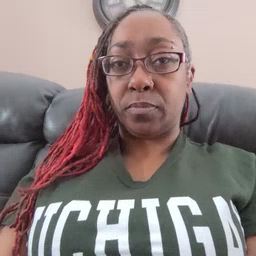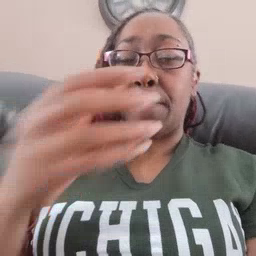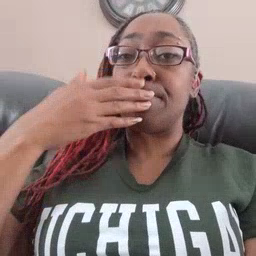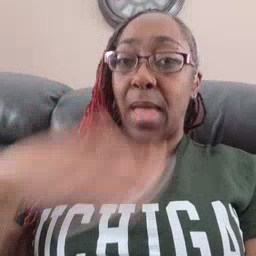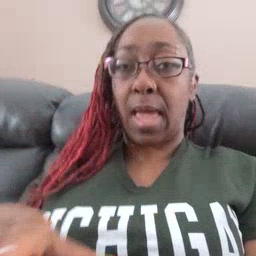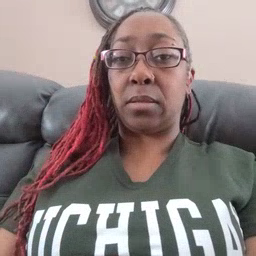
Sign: bad